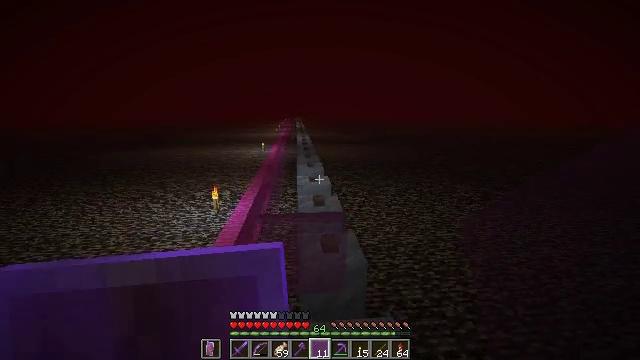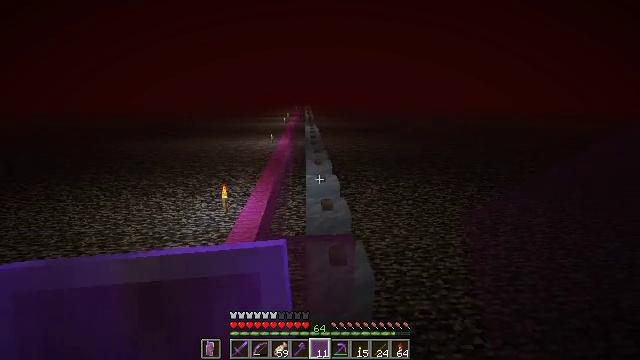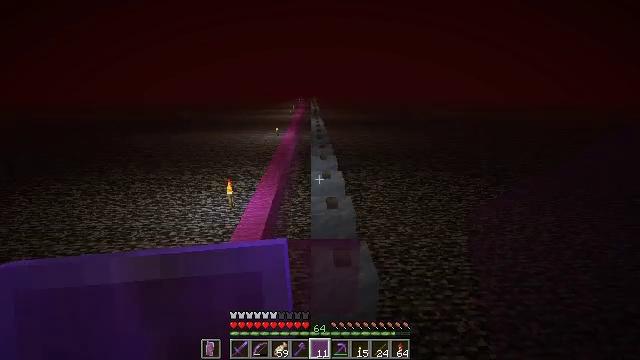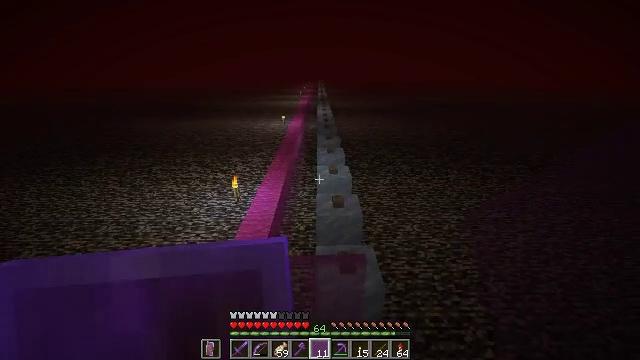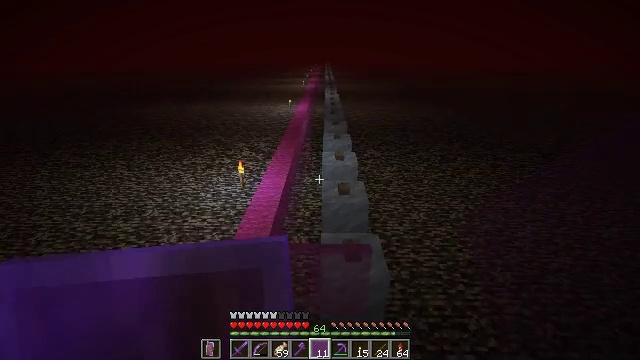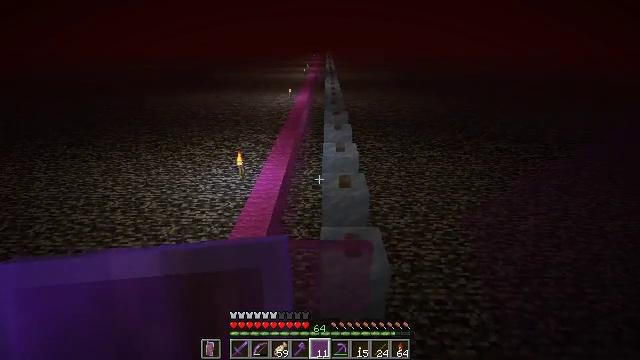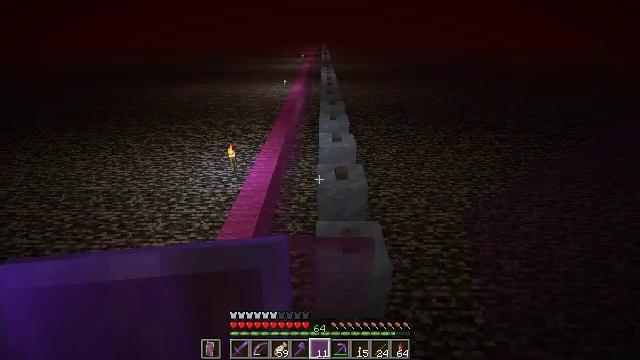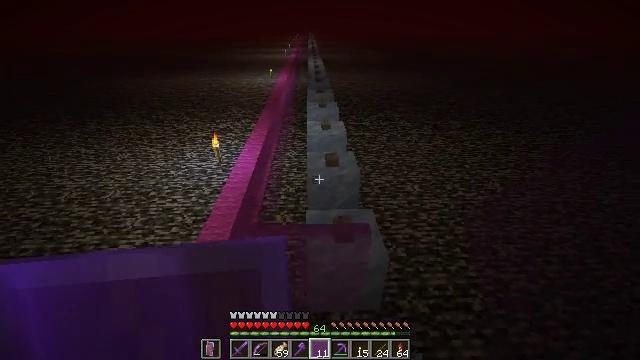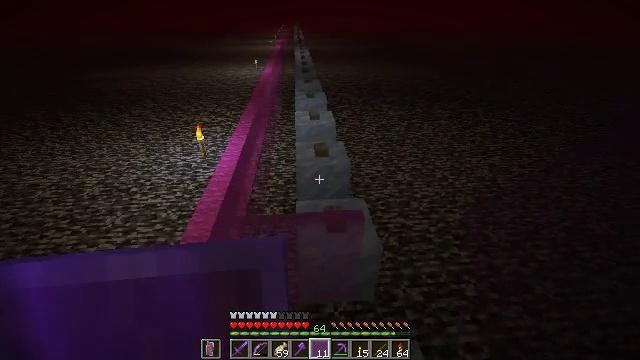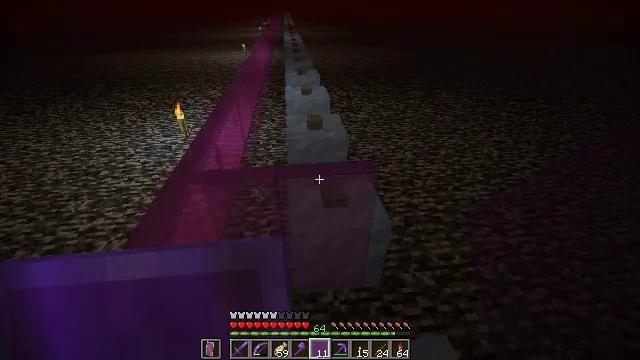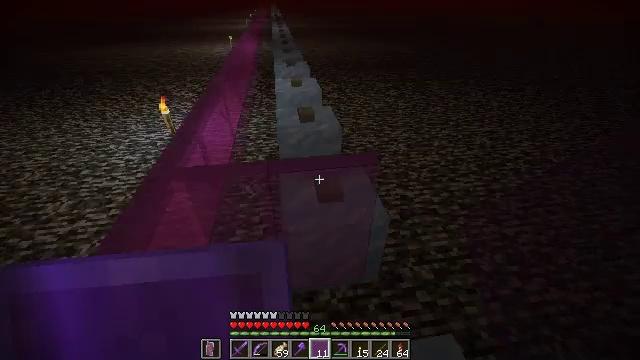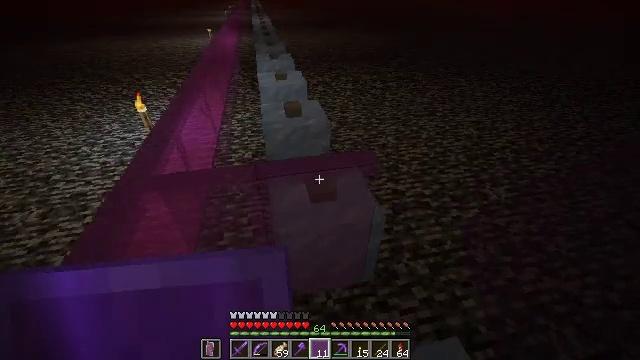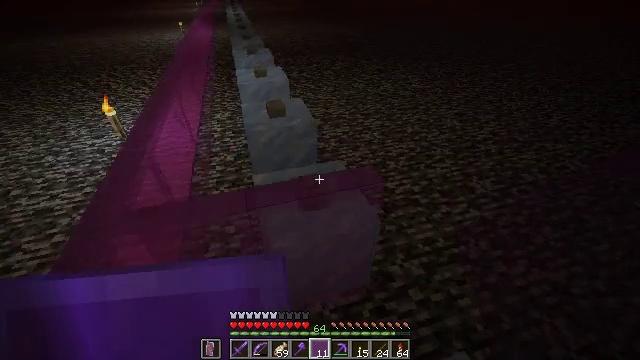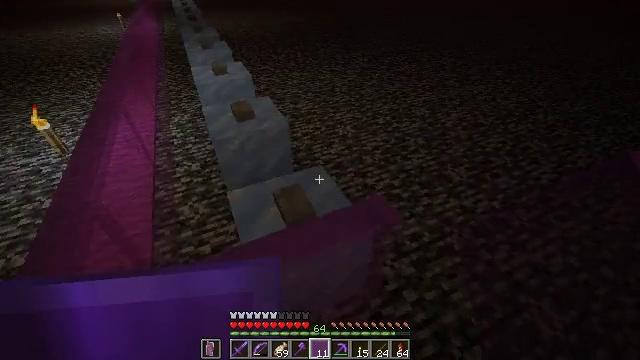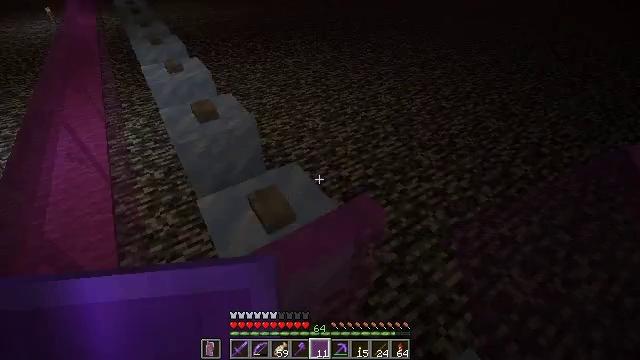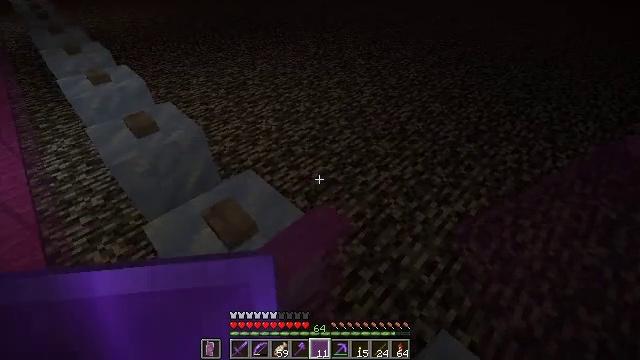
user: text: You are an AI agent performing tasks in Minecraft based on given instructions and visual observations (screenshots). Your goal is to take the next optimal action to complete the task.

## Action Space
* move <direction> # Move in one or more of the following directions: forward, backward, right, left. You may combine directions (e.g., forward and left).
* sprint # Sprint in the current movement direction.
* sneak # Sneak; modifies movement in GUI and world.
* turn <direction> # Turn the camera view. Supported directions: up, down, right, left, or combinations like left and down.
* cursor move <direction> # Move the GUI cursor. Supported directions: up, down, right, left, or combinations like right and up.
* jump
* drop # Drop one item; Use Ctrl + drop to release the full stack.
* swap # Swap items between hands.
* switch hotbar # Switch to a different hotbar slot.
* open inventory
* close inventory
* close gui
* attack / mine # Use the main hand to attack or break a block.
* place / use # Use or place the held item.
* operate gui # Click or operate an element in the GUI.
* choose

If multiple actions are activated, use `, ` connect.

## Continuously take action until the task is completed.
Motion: motion action
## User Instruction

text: Destroy the magenta stained glass pane.
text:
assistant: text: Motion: move forward, turn left and down, jump
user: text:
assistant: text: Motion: move forward, turn left and down
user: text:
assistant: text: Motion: move forward, turn left and down
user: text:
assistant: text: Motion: move forward, turn left and down
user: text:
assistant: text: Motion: move forward, turn down
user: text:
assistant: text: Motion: move forward, turn down
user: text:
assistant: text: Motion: move forward, turn right and down
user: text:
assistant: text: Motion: move forward, turn right and down
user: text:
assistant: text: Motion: move forward and move left, turn right and down
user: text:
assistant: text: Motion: move forward and move left, turn right and down
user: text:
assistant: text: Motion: move forward and move left, turn right and down
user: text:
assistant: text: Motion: move forward and move left, turn right and down
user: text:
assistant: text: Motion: move forward, turn right and down
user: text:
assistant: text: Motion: move forward, turn right and down
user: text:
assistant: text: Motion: move forward, turn right
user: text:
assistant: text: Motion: turn right
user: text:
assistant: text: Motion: no_op
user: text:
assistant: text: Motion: turn left
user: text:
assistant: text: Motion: turn left
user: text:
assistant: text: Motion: turn left and down
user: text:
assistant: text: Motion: turn down
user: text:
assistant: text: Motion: turn right and down
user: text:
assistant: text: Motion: no_op
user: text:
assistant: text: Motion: no_op
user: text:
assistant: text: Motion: turn down
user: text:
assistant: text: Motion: turn down
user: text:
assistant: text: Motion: turn down
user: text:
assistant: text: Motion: no_op
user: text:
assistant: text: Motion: no_op
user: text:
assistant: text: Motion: no_op